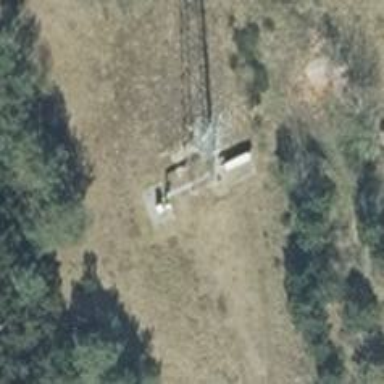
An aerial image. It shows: Man-made mast used for communication purposes.